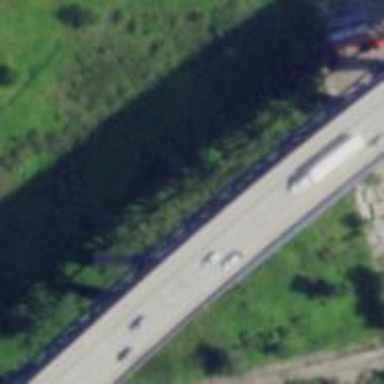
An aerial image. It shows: Viaduct bridge on motorway.